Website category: university
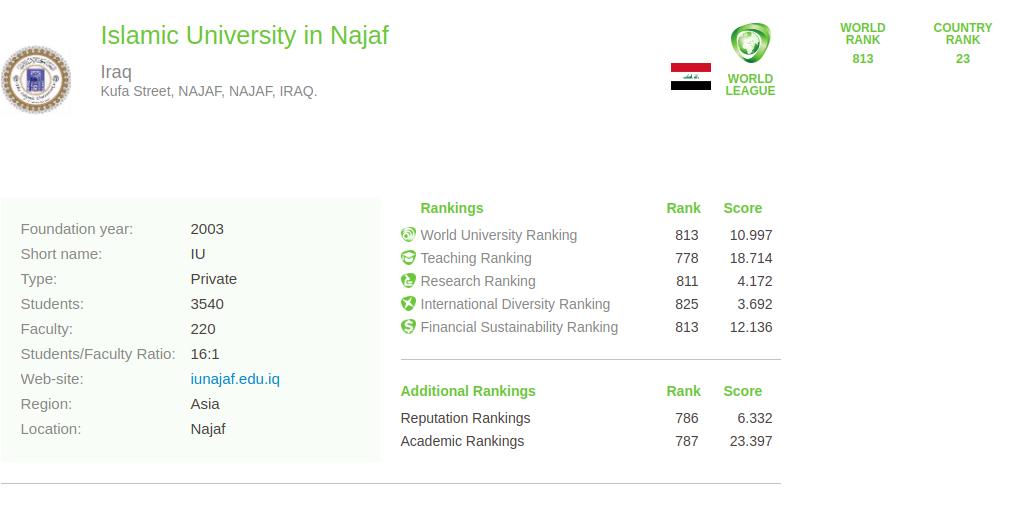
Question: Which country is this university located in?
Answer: Iraq

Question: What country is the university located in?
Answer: Iraq

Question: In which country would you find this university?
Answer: Iraq

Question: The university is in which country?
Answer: Iraq

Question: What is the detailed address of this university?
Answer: Kufa Street, NAJAF, NAJAF, IRAQ.

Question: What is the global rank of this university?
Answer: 813

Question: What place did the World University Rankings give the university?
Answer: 813

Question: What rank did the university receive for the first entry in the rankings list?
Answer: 813

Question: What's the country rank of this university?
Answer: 23

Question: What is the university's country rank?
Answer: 23

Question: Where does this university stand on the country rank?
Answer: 23

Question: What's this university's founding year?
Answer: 2003

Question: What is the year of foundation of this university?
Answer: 2003

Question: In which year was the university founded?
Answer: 2003

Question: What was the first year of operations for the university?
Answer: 2003

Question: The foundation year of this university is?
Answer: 2003

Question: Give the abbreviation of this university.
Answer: IU

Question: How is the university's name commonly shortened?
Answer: IU

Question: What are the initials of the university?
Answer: IU

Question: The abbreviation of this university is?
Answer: IU

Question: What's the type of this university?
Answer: Private

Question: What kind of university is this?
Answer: Private

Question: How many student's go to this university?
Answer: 3540

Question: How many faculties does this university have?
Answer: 220

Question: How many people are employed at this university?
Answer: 220

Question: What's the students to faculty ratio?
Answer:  16 : 1

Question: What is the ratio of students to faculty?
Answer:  16 : 1

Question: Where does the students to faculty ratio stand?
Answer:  16 : 1

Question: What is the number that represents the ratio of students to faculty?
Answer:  16 : 1

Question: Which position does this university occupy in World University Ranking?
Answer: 813

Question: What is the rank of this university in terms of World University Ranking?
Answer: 813

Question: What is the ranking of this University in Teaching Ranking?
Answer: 778

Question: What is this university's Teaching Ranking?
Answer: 778

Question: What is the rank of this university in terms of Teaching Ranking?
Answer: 778

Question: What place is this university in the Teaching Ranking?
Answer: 778

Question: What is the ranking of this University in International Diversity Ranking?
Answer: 825

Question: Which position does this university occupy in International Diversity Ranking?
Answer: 825

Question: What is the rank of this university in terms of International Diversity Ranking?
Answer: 825

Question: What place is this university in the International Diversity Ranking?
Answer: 825

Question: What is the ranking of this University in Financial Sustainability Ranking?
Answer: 813

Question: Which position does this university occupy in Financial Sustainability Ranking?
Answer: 813

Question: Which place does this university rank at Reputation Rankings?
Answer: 786

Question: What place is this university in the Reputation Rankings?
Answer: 786

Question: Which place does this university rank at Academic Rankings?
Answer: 787

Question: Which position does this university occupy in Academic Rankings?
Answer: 787

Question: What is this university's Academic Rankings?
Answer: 787

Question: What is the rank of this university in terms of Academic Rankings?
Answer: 787

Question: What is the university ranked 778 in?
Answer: Teaching Ranking

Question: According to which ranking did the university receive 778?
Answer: Teaching Ranking

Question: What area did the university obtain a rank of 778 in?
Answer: Teaching Ranking

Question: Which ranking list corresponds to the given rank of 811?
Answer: Research Ranking

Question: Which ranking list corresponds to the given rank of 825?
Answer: International Diversity Ranking

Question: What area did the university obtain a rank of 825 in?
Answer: International Diversity Ranking

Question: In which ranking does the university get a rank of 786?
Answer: Reputation Rankings

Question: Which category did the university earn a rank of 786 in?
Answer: Reputation Rankings

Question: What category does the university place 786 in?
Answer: Reputation Rankings

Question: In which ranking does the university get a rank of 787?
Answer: Academic Rankings

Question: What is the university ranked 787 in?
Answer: Academic Rankings

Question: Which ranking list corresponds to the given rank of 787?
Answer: Academic Rankings

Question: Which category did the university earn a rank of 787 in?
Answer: Academic Rankings

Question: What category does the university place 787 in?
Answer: Academic Rankings

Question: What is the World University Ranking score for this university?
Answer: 10.997

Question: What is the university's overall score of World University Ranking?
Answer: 10.997

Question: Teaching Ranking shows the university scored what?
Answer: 18.714